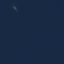
Land use / land cover: SeaLake